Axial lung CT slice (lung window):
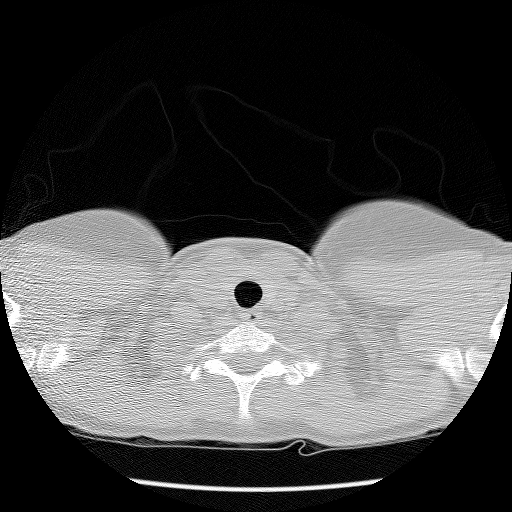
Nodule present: no